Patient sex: F
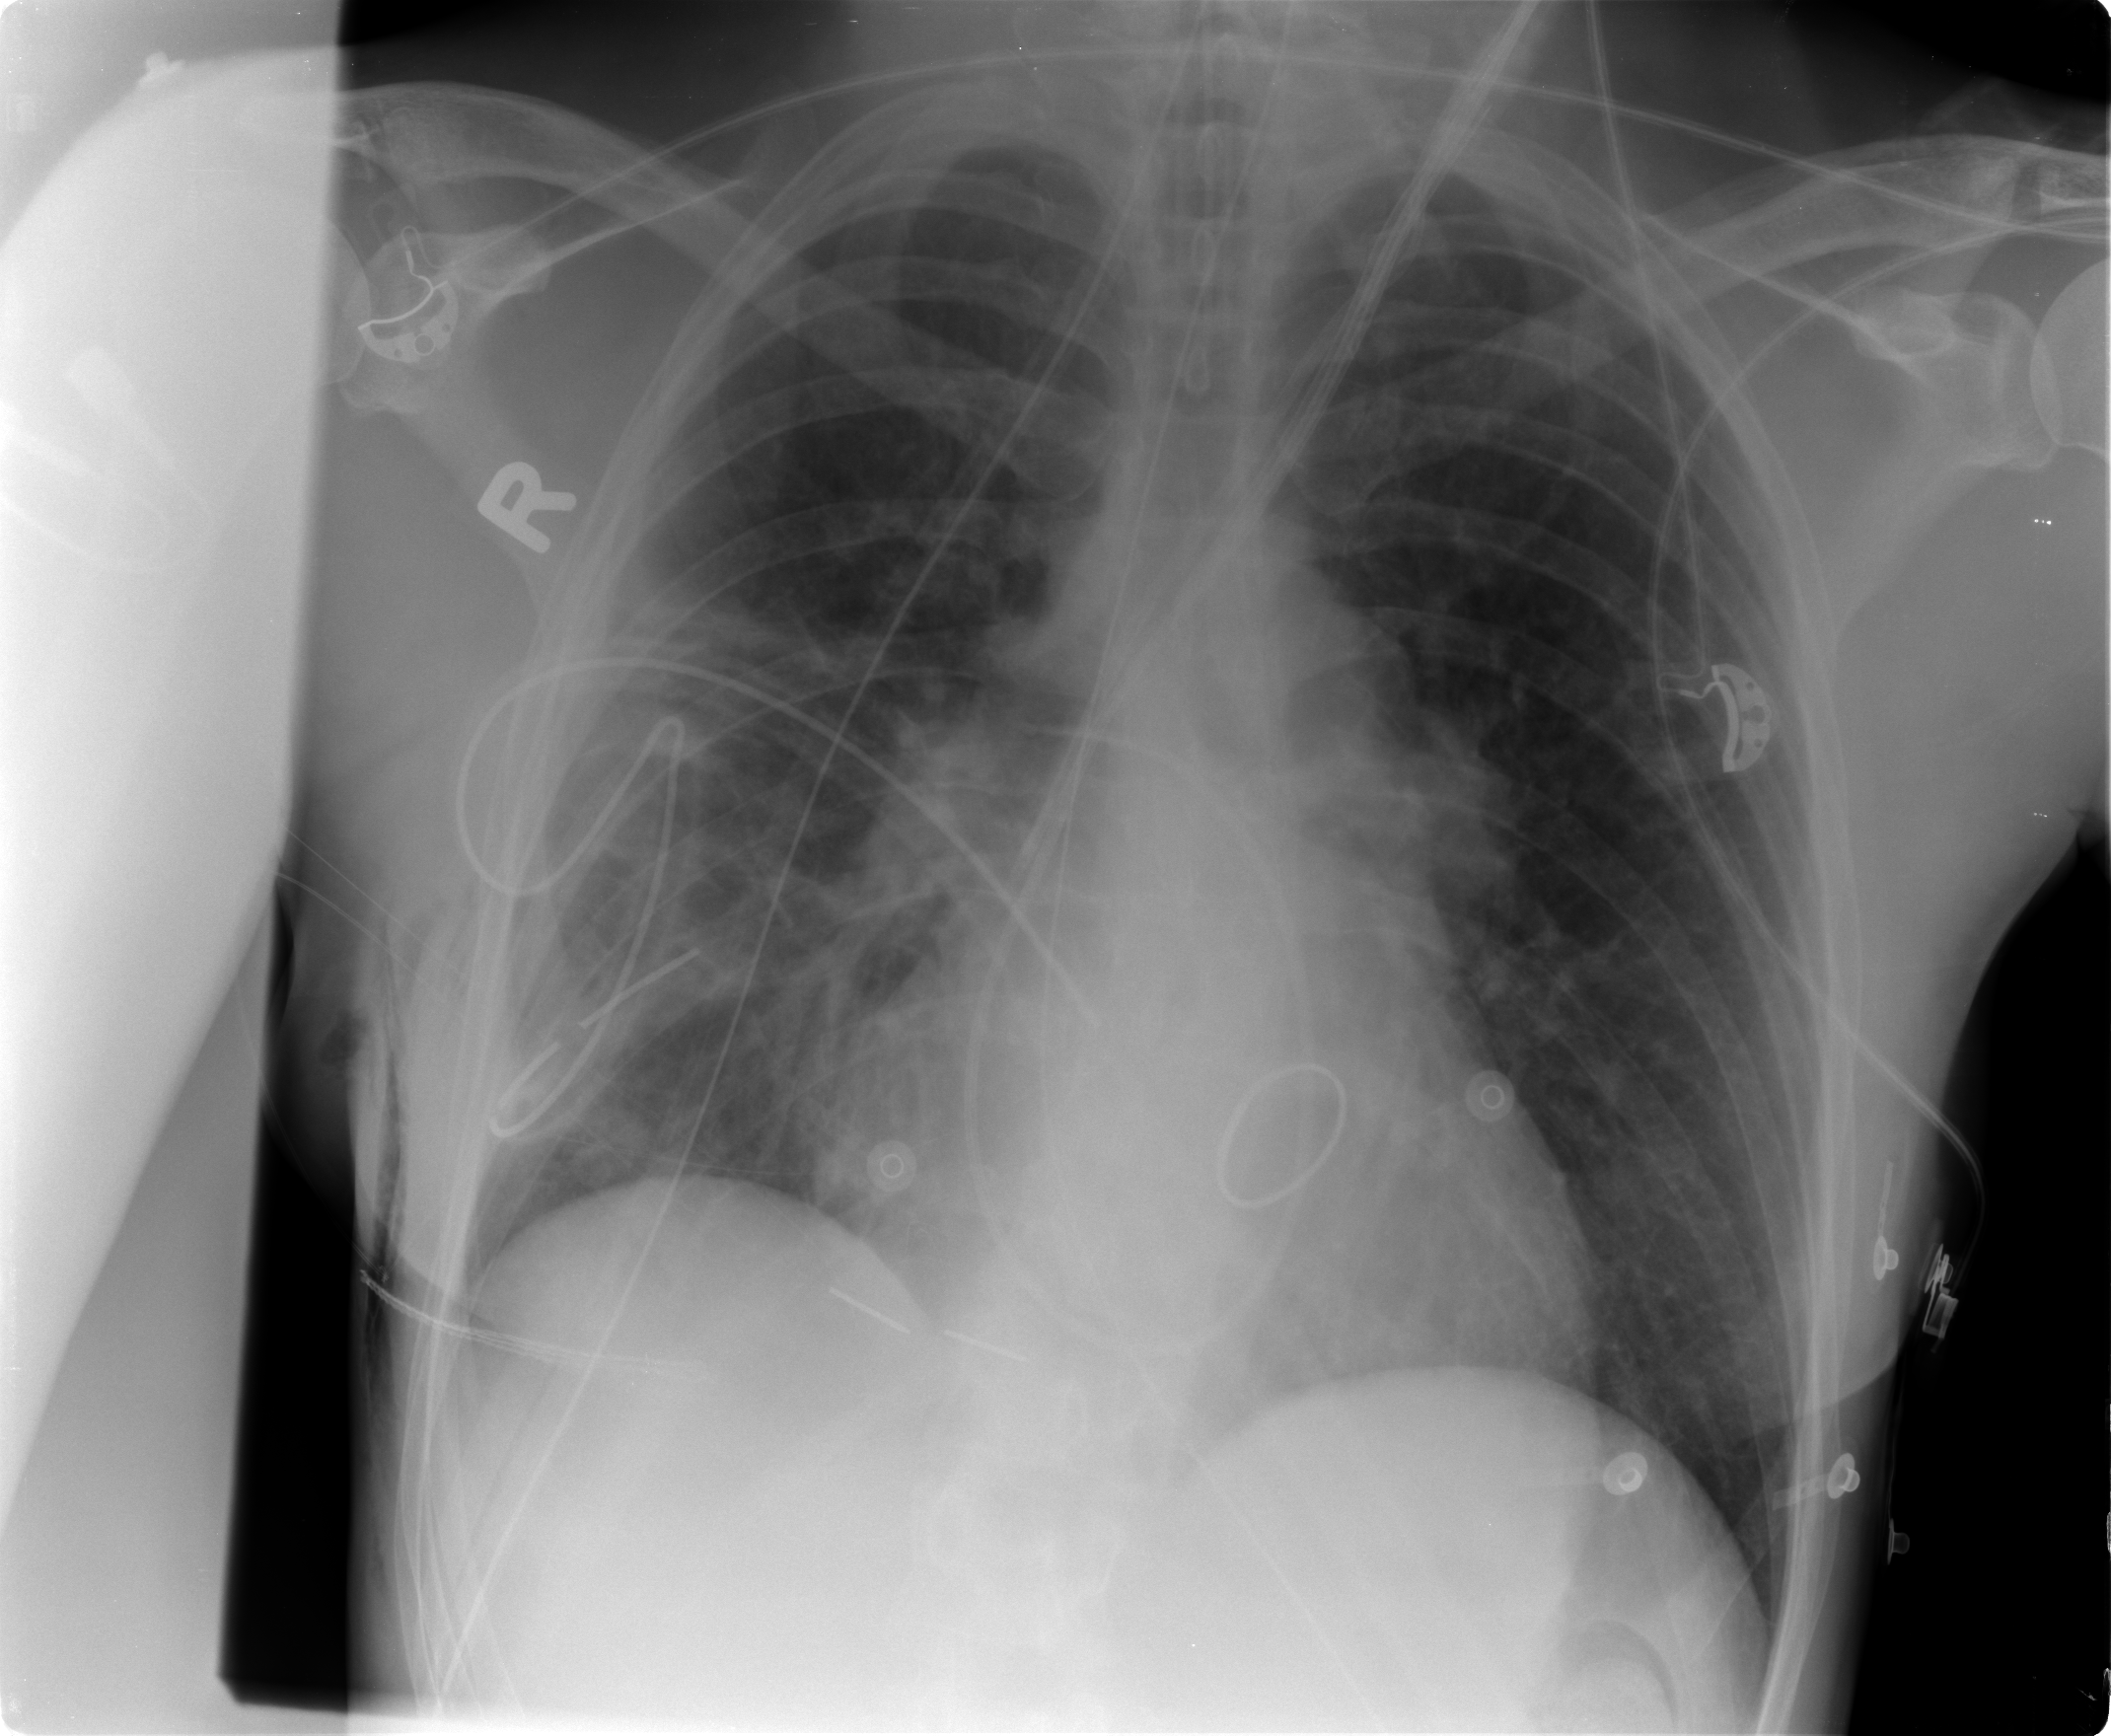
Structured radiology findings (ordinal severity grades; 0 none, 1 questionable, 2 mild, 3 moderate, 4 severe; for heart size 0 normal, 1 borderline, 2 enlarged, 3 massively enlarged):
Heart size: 0
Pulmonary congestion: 1
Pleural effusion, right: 0
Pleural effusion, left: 0
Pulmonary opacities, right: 0
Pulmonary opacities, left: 0
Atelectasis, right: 2
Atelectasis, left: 2